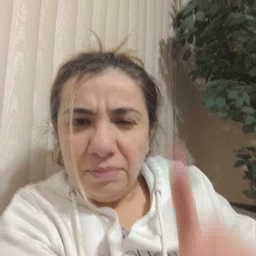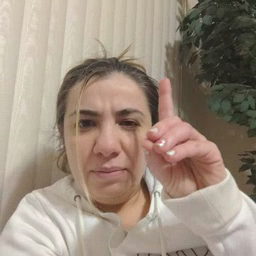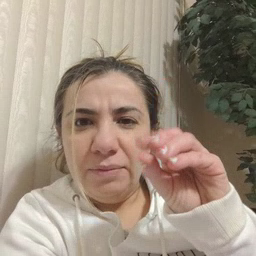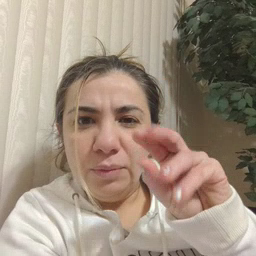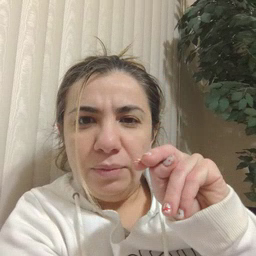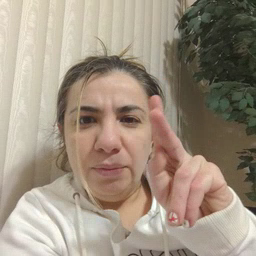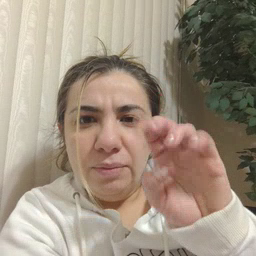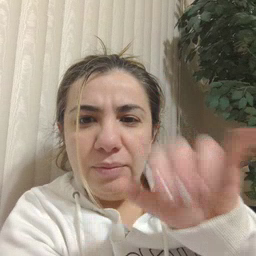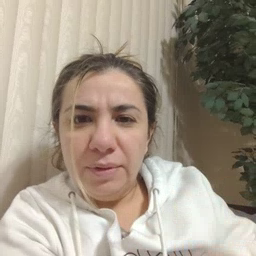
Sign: donkey